Question: What is the maximum amount of money that can be robbed from the houses? The neighbour houses cannot be robbed at the same time.
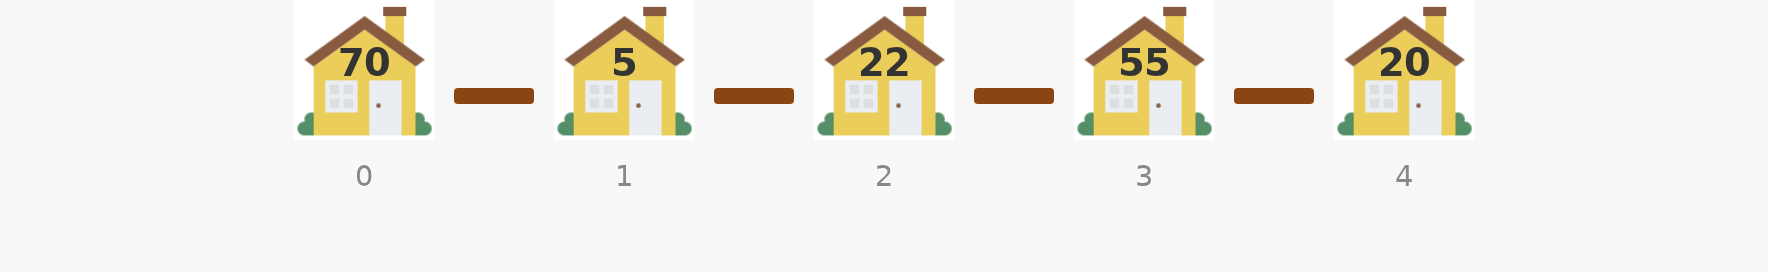
Answer: 125